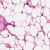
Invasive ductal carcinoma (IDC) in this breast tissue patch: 0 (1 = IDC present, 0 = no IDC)